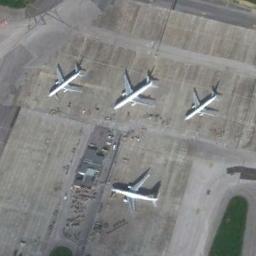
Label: airplane